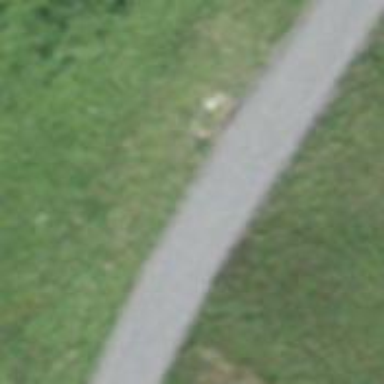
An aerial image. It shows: Unpaved unclassified road.